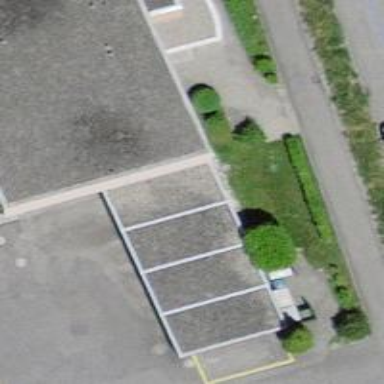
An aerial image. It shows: Garage building.